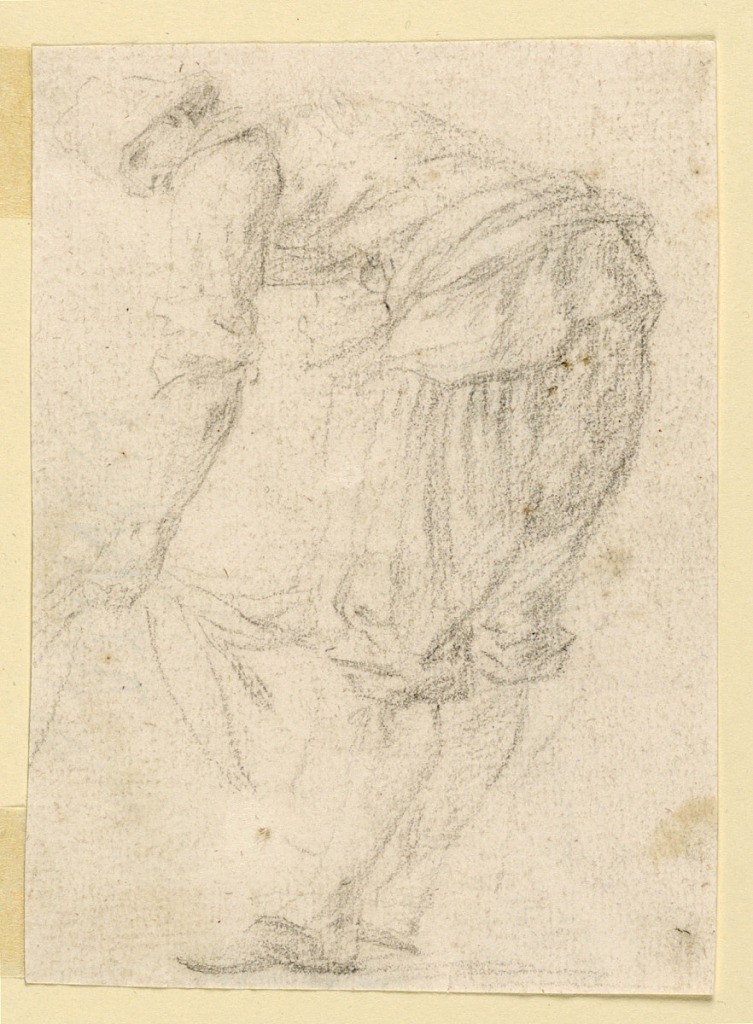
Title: Standing Figure
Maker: Luigi Vanvitelli, Italian, 1700 – 1773
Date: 1700–1773
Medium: Black crayon on paper
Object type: Drawing
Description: A man faces left, bending at the waist and holding a cloth.